Field crop: maize
Growth stage: 2
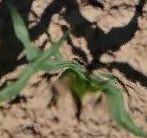
Species: maize